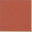
Piece: xx